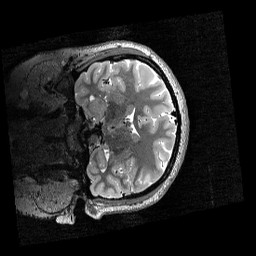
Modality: T2w
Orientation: coronal
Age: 19
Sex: female
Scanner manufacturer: siemens
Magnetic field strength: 3 T
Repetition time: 3.2 s
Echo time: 0.571 s